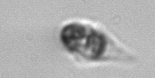
Label: Mesodinium